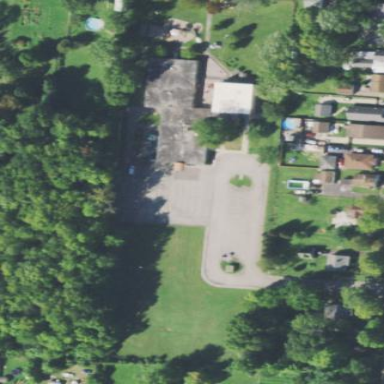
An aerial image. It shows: School.